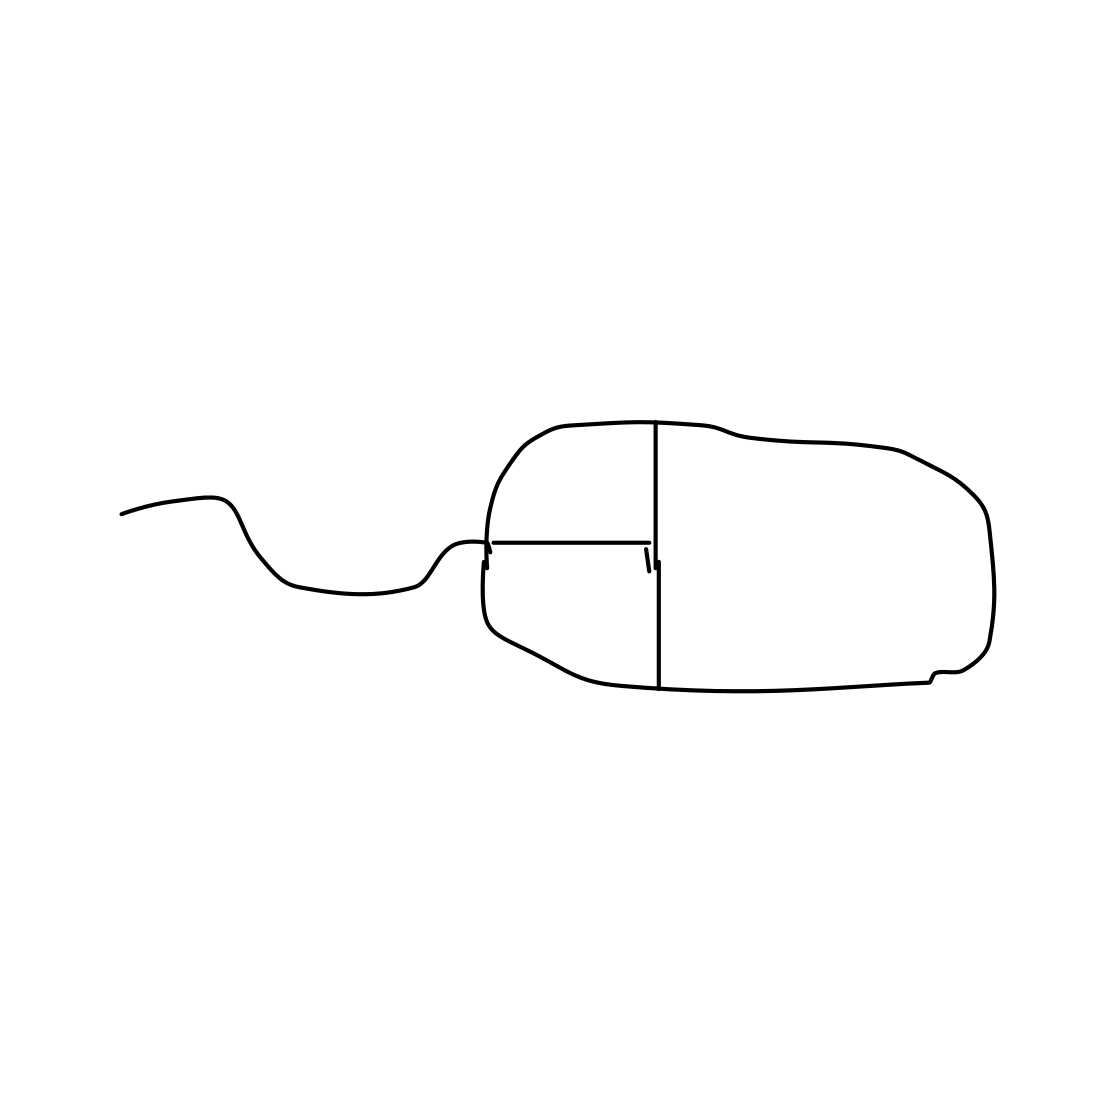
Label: computer-mouse